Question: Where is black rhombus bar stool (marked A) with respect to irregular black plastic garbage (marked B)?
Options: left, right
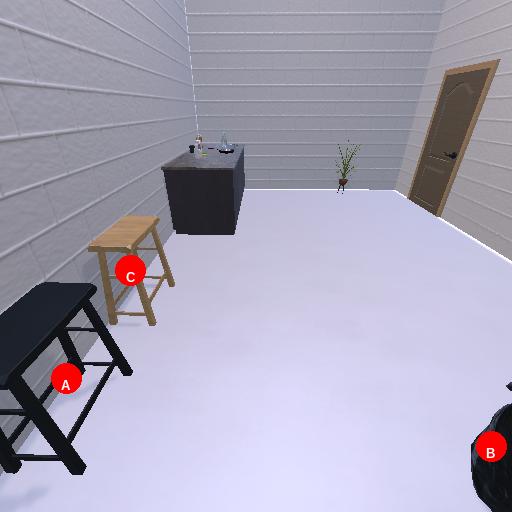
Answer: left